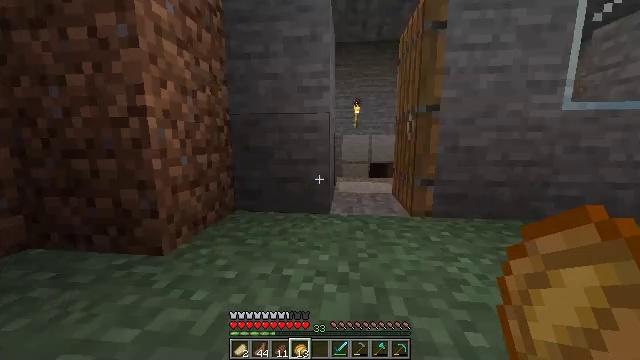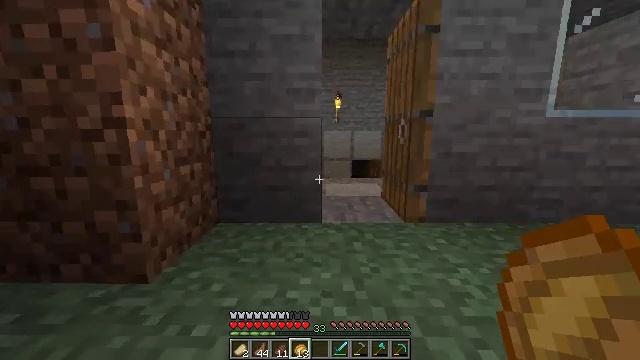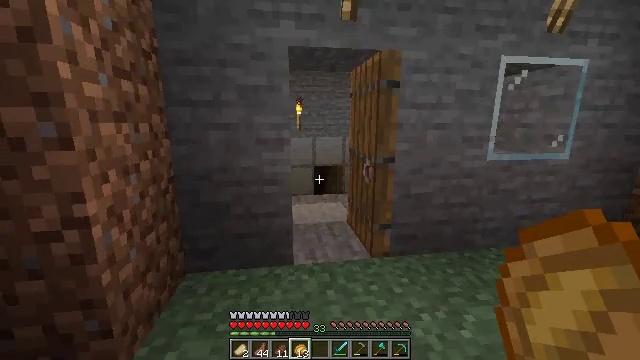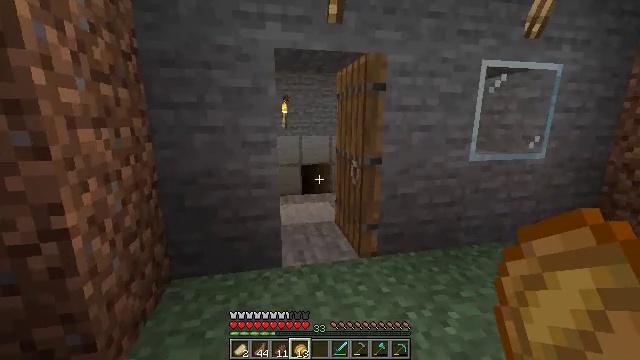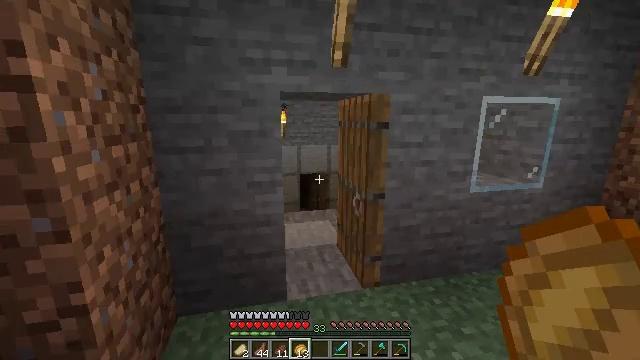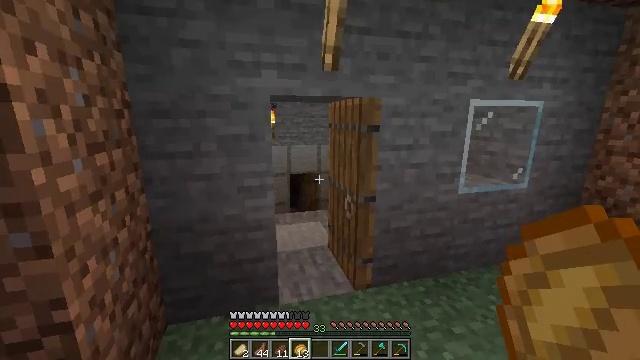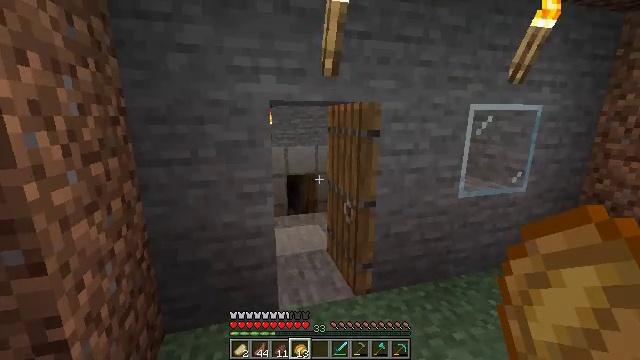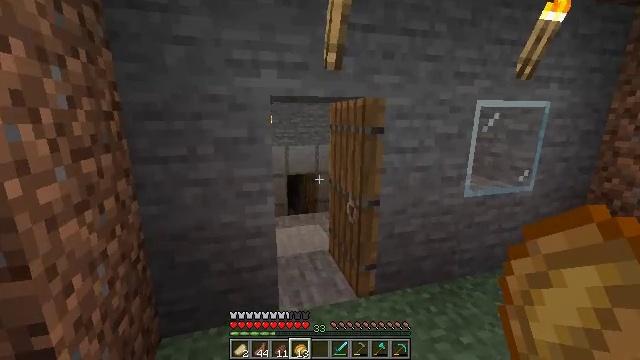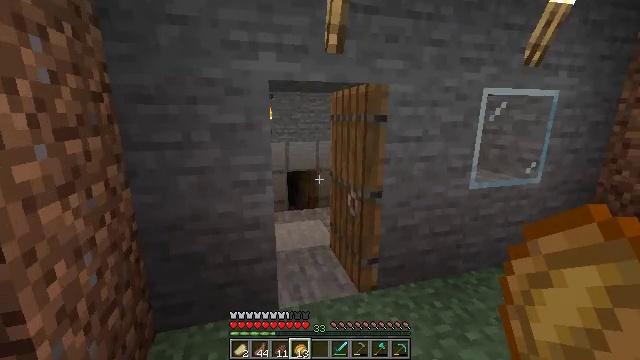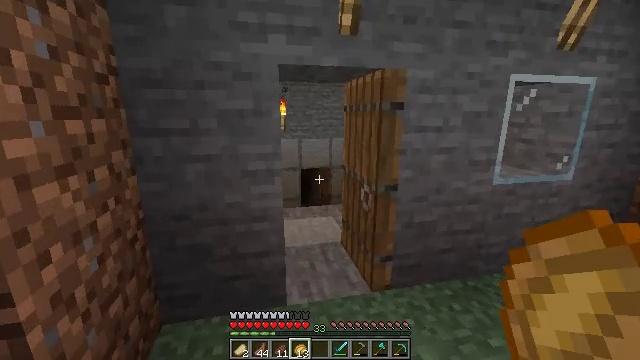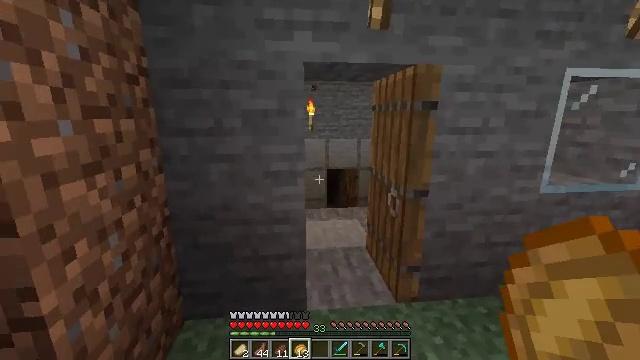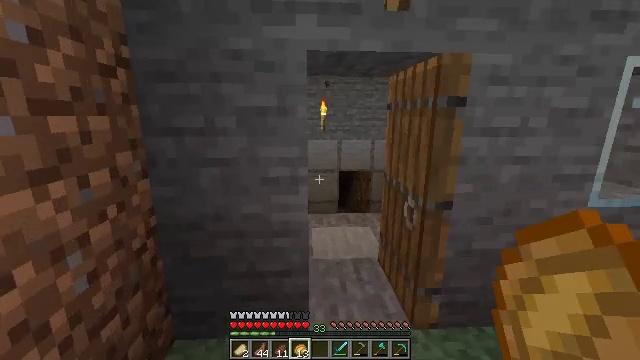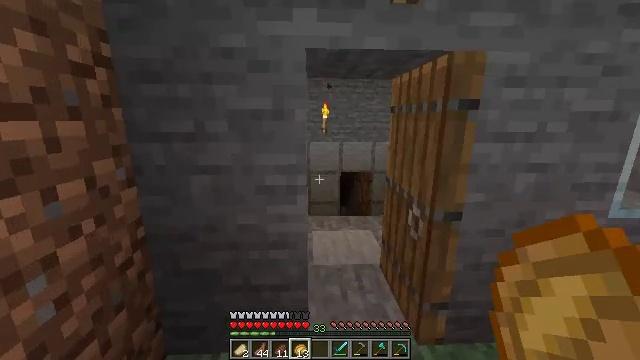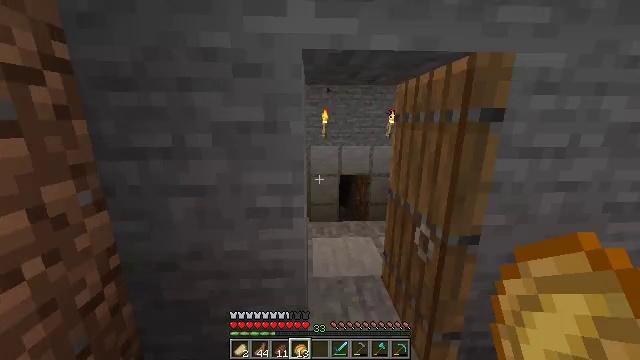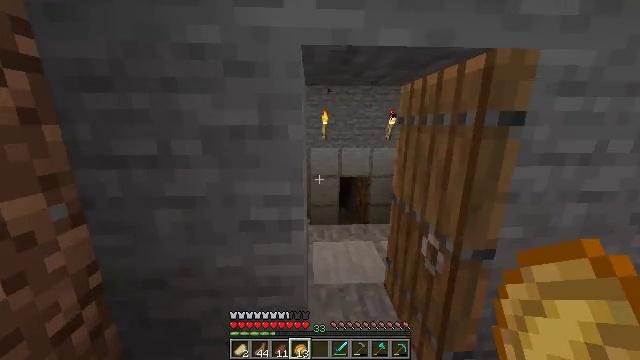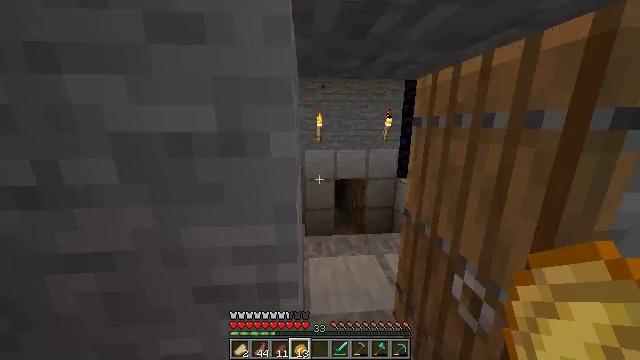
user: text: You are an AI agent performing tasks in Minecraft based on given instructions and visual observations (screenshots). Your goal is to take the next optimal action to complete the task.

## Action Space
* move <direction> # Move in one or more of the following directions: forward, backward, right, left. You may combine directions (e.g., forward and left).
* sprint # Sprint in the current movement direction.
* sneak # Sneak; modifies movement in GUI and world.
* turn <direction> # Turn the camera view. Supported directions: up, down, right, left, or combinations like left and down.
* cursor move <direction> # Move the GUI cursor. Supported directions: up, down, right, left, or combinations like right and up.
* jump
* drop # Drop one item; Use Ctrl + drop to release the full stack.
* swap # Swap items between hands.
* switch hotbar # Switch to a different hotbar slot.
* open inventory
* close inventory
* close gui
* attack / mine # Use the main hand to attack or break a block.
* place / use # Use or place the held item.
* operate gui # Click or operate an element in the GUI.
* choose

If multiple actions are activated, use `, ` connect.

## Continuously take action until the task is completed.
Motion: motion action
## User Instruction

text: Collect carrots by breaking the crop.
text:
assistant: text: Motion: move forward, turn right and down, jump
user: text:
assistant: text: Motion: move forward, turn right and down, jump
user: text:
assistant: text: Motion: move forward, turn right, jump
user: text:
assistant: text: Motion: move forward, jump
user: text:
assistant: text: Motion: move forward, turn right
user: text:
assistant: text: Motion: move forward and move right
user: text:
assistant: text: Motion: move forward and move right
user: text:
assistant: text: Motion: move forward and move right
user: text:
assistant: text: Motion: move forward and move right, turn left
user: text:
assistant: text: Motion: move forward, turn left
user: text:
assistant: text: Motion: move forward, sprint, turn left
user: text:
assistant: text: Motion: move forward, sprint
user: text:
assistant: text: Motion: move forward, sprint
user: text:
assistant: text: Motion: move forward, sprint
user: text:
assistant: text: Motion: move forward, turn right
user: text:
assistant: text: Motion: move forward, turn right
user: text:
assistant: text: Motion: move forward, turn right
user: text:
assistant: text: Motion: move forward
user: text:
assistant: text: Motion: move forward and move right, turn left
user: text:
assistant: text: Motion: move forward and move right, turn left
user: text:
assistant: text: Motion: move forward, turn left
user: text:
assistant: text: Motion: move forward, turn left
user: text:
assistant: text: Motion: move forward, turn left
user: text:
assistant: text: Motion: move forward, sprint
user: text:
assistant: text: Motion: move forward, sprint
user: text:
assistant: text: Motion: move forward, sprint
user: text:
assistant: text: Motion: move forward, sprint, turn right
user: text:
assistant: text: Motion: move forward, turn right and down
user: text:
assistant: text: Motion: move forward, turn right and down
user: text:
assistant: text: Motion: move forward, turn right and down